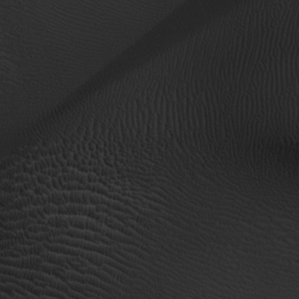
Label: non_frost